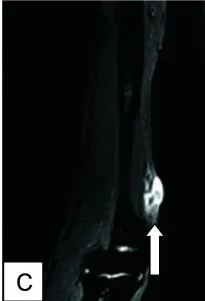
Coronal STIR.
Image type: radiology (mri)